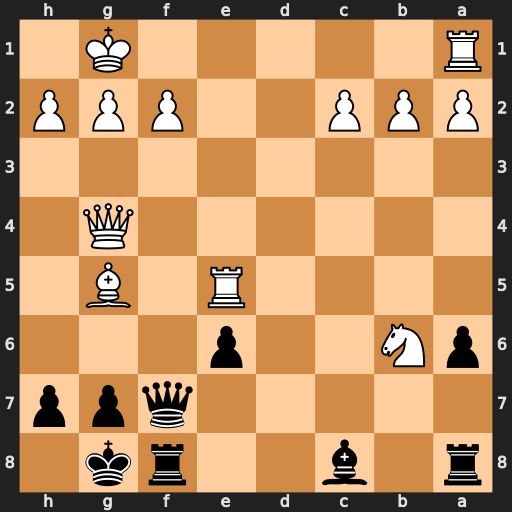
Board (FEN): r1b2rk1/5qpp/pN2p3/4R1B1/6Q1/8/PPP2PPP/R5K1
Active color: b
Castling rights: -
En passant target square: -
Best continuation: Qxf2+ Kh1 Qf1+ Rxf1 Rxf1#